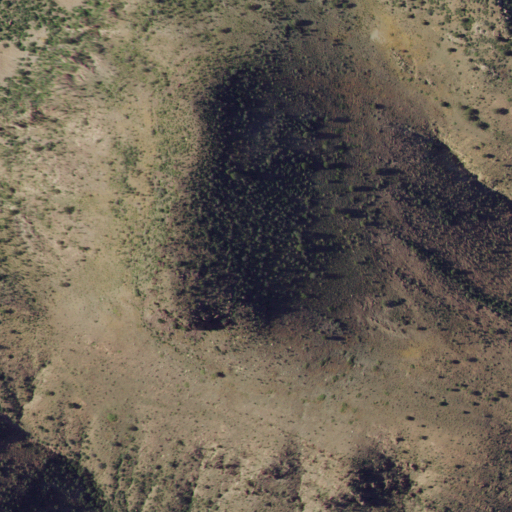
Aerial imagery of mountain in New Mexico named Summit Peak containing shrub, evergreen forest, and grassland